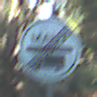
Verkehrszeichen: EndeMautpflicht
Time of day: MorningAfternoon
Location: Outdoor (Nature)
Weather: Clear
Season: NotSpecified
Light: Natural